Field crop: maize
Growth stage: 1
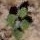
Species: chenopodium